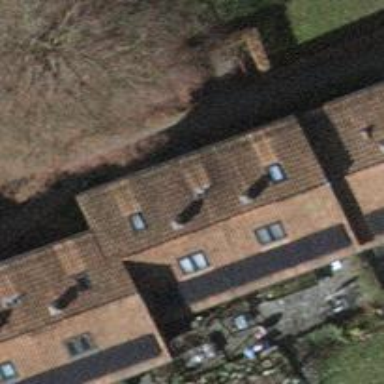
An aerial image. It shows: Beige house with gabled roof covered in orange-red roof tiles. The roof is oriented across the building.